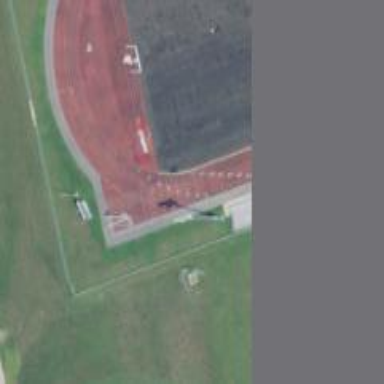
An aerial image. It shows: Track in leisure land.